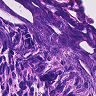
Metastatic tissue present: no